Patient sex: M
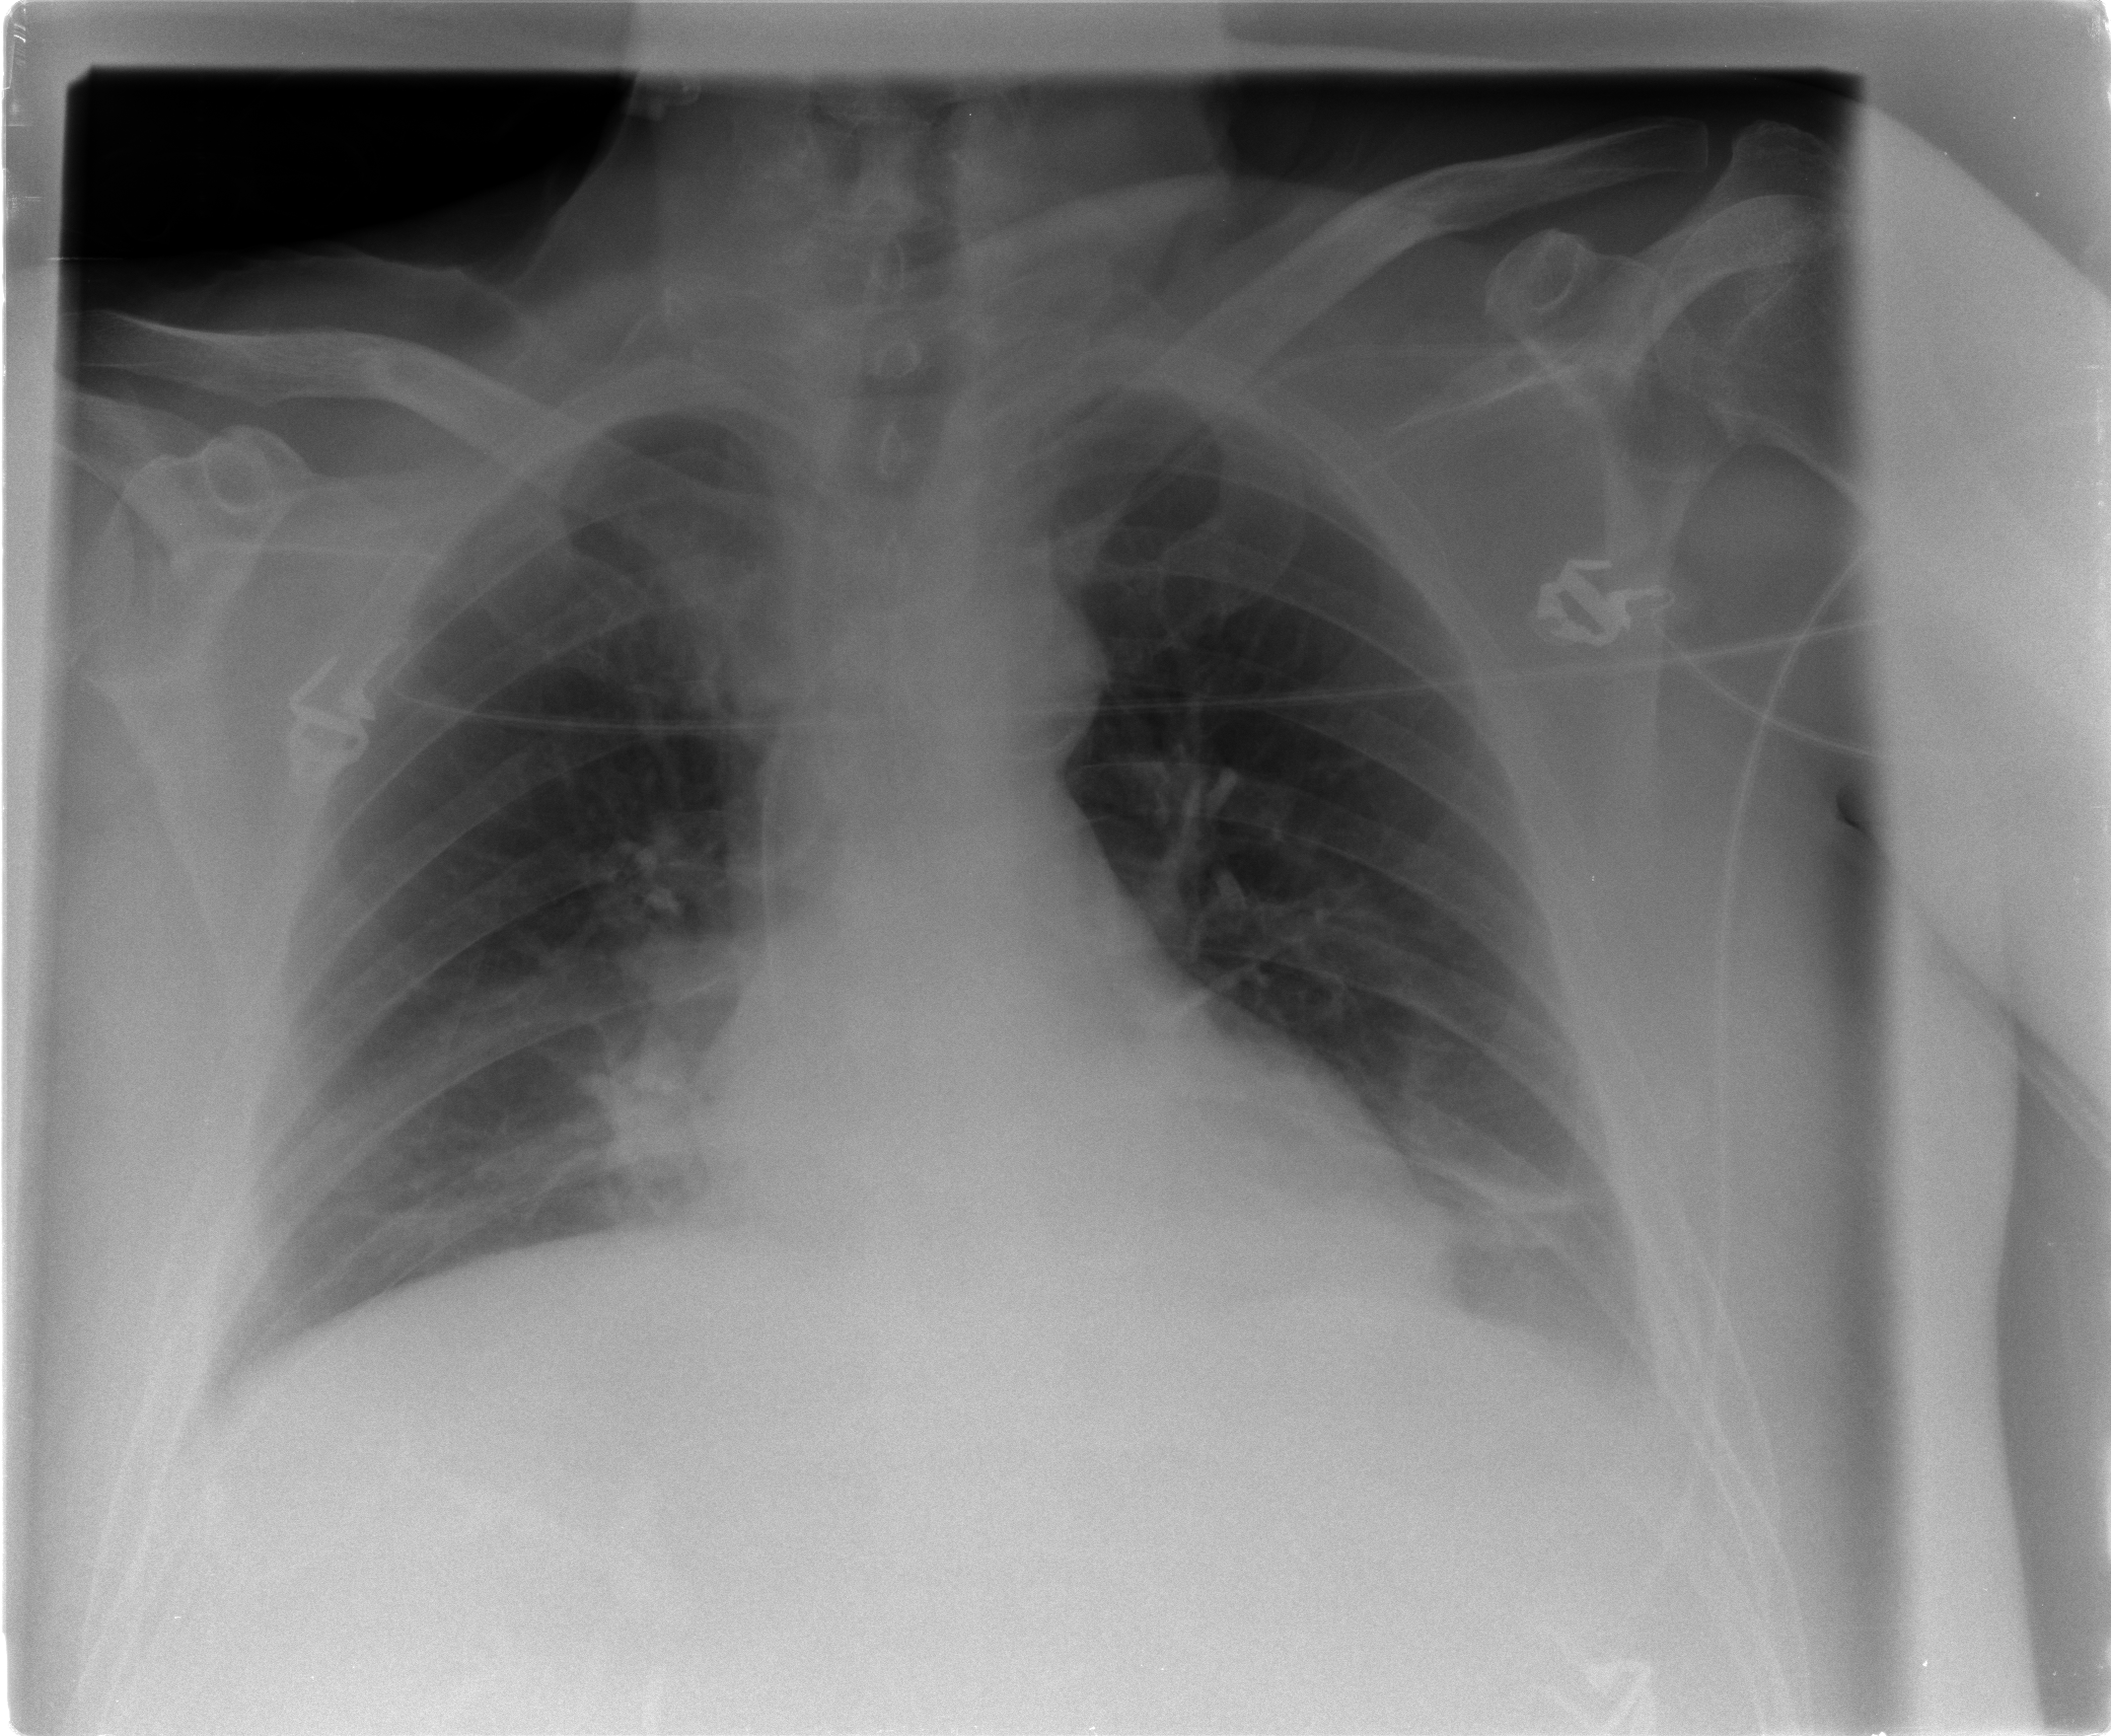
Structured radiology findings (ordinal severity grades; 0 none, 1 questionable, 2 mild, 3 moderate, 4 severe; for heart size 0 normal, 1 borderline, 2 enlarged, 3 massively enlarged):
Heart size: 0
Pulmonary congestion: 0
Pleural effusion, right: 0
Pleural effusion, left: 0
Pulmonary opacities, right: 0
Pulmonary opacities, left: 0
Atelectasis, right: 2
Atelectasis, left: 2